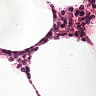
Metastatic tissue present: no